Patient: sex M, age 43
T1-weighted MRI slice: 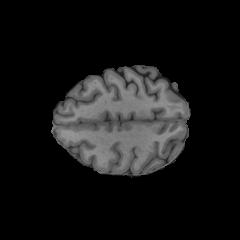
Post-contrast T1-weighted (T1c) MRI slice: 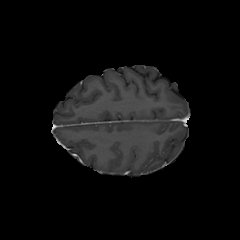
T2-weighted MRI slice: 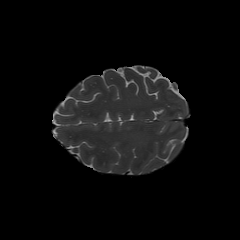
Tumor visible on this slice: no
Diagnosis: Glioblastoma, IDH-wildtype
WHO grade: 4